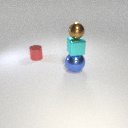
small brown metal sphere above small cyan metal cube